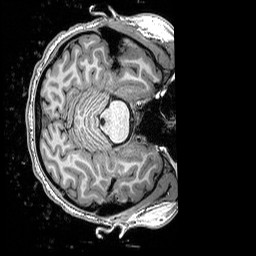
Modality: T1w
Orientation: axial
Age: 24
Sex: female